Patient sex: F
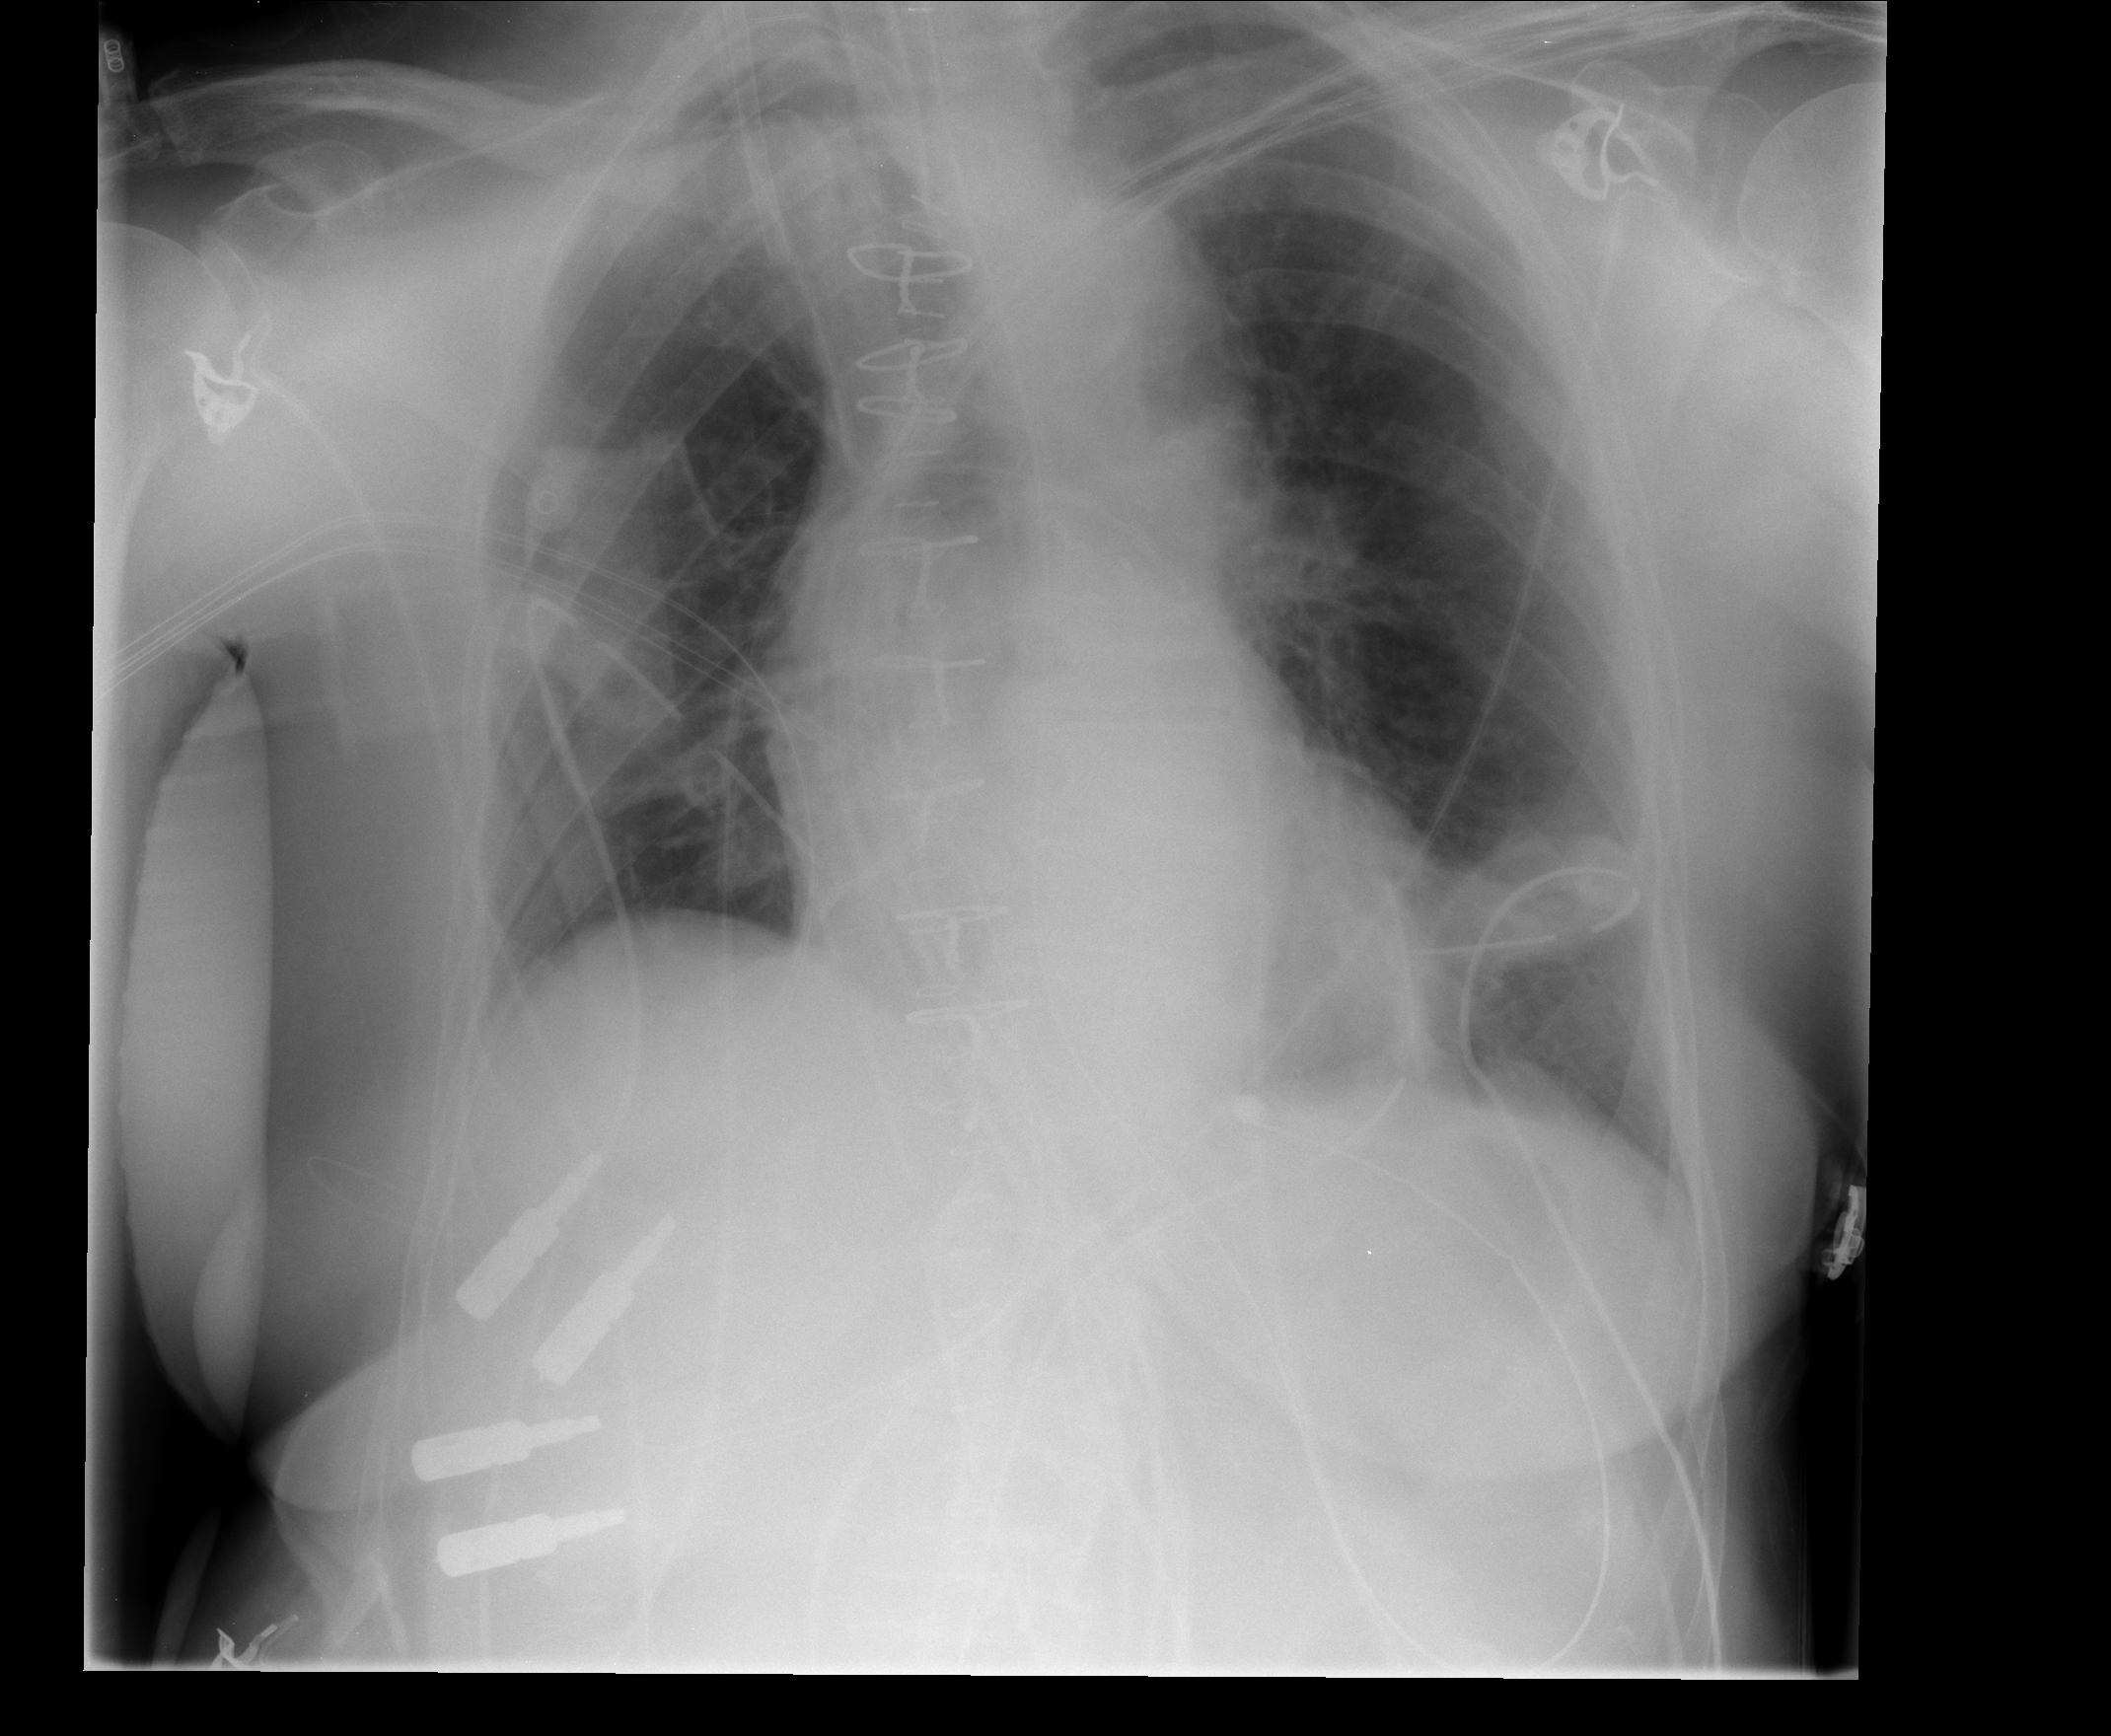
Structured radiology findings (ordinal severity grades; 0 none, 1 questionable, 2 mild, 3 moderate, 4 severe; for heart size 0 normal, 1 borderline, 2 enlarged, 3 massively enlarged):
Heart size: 1
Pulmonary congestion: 2
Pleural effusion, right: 0
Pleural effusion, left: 0
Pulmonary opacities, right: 0
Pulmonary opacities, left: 0
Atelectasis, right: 0
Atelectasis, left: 0